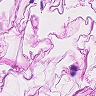
Metastatic tissue present: no